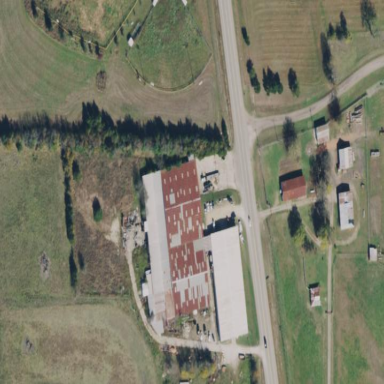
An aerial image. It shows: Country store building.